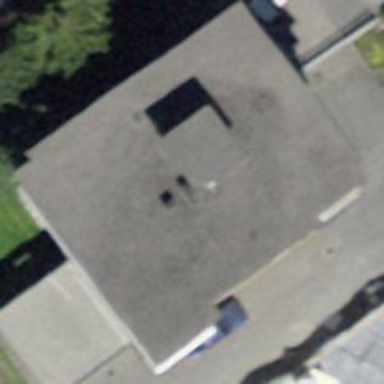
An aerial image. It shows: Flat-roofed building.